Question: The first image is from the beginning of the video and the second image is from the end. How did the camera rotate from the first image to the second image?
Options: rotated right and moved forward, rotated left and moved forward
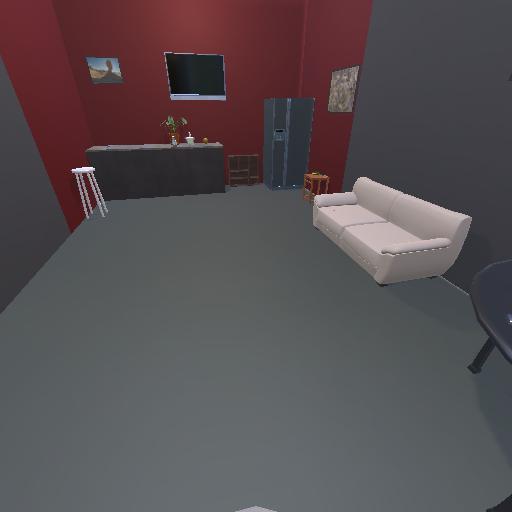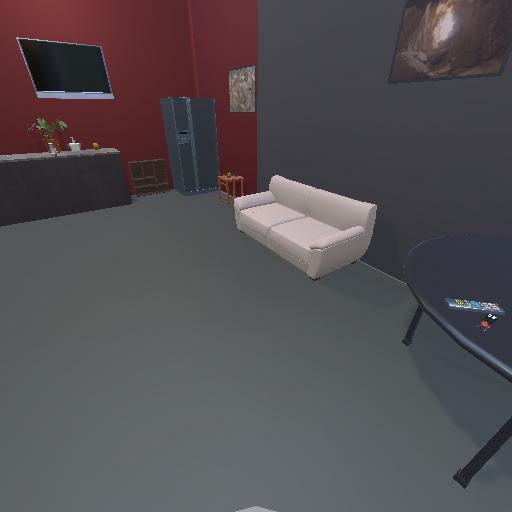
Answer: rotated right and moved forward